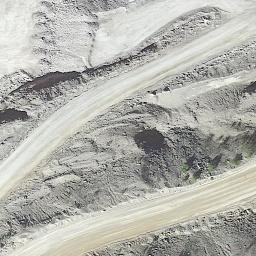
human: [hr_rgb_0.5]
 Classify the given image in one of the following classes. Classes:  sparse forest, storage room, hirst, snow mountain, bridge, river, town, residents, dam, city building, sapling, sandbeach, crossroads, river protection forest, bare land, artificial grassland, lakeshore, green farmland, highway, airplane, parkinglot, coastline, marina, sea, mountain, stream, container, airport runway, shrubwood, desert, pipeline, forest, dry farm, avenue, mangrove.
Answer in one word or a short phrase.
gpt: bare land